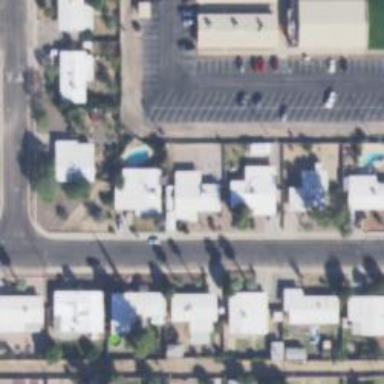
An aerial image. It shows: Alleyway designated as service road.